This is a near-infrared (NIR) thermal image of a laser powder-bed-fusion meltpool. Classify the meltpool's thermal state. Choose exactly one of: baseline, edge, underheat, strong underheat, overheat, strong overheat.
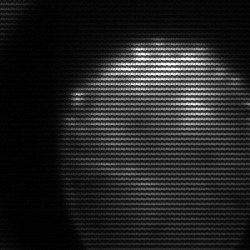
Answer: edge